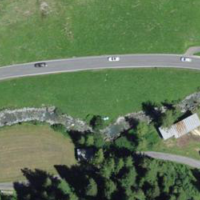
EUNIS habitat code: 55
Species observed at this site:
Volucella zonaria